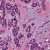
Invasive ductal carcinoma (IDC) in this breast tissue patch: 1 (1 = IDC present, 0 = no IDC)